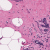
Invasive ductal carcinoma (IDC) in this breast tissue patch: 0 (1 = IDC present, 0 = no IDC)